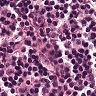
Metastatic tissue present: no